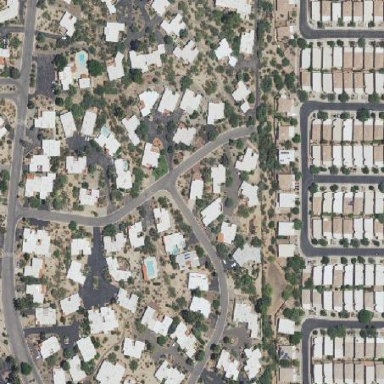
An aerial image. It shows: Residential area.